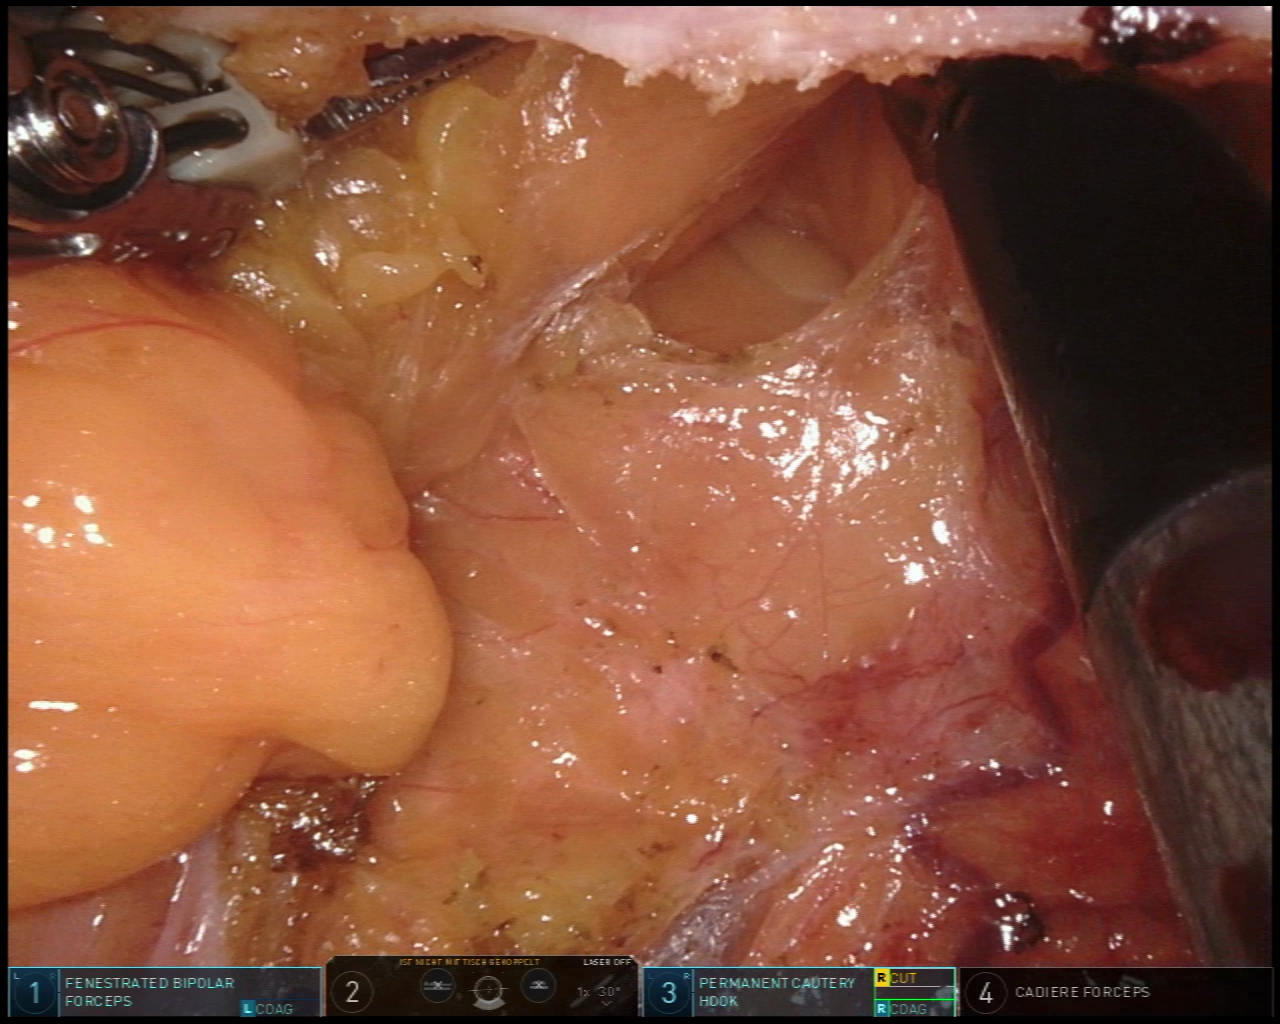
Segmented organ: pancreas
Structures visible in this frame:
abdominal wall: no
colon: no
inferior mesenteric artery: no
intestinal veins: no
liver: no
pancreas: yes
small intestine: no
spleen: no
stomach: no
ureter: no
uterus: no
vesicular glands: no